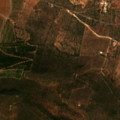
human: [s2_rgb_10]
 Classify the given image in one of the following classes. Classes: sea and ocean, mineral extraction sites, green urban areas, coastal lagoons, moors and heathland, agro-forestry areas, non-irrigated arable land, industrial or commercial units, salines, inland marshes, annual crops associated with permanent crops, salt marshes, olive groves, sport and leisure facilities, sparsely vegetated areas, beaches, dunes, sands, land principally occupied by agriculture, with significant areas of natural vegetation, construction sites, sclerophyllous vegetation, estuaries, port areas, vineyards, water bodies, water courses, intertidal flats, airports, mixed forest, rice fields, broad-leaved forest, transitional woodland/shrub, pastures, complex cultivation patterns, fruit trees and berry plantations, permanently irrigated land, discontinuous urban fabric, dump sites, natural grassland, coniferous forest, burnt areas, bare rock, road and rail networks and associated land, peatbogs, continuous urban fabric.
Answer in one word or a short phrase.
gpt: fruit trees and berry plantations, annual crops associated with permanent crops, complex cultivation patterns, sclerophyllous vegetation